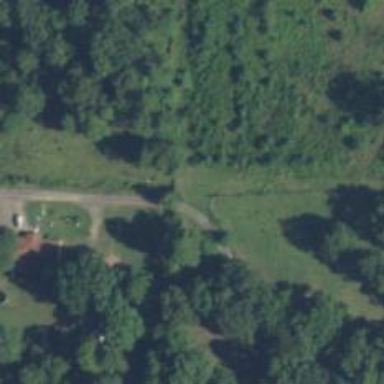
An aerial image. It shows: Driveway.